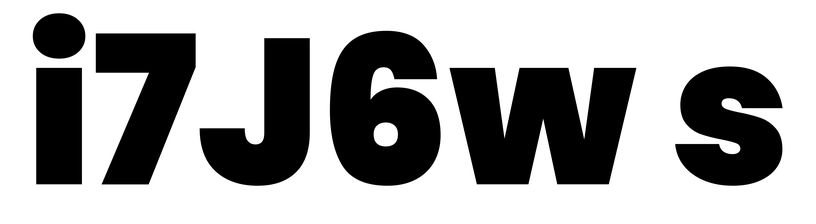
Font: Poppins-Black